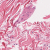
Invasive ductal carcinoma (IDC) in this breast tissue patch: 0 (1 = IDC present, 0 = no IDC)